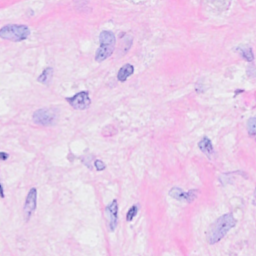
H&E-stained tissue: Breast